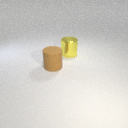
large yellow metal cylinder to the right of large brown rubber cylinder